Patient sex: M
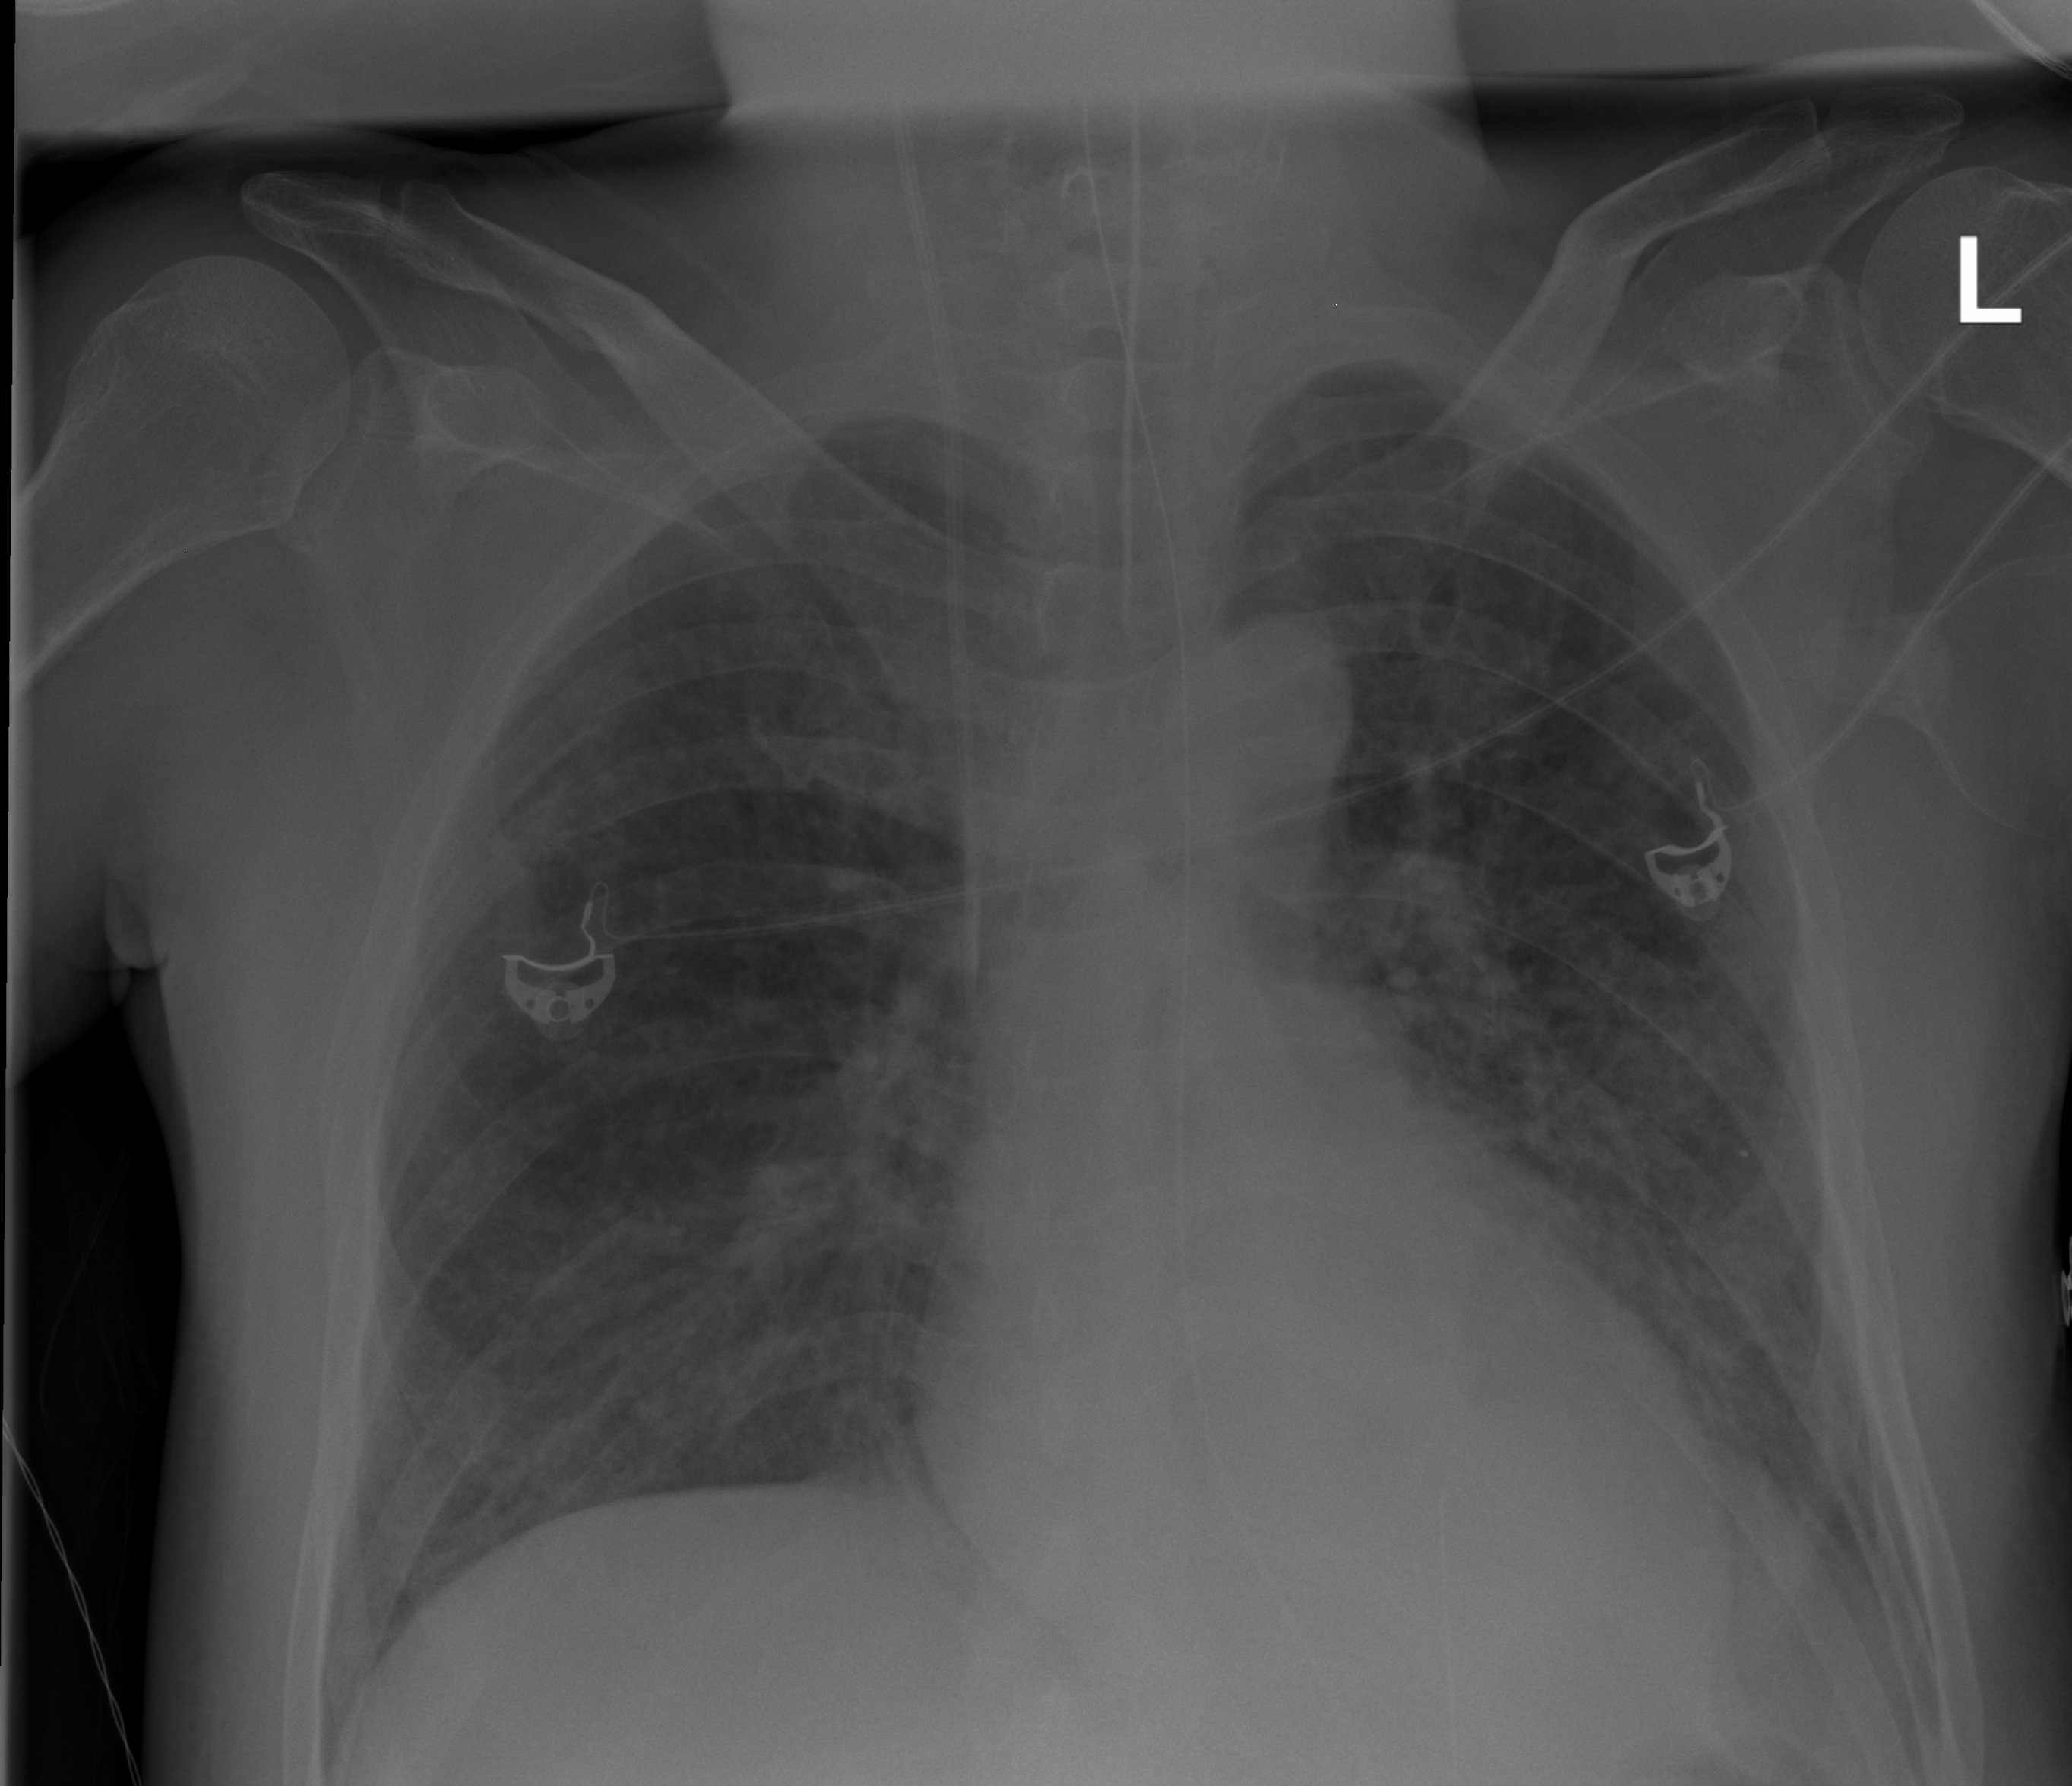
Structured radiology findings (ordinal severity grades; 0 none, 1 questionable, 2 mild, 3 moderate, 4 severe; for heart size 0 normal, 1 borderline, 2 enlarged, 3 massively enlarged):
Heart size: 0
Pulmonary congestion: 0
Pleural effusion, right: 0
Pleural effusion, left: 2
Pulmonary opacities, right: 1
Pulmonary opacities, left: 2
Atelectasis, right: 0
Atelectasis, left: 2